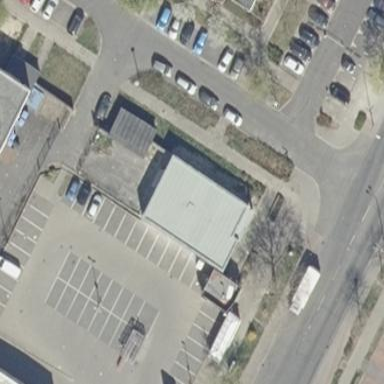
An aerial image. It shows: Flat-roofed retail building.